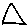
Label: triangle